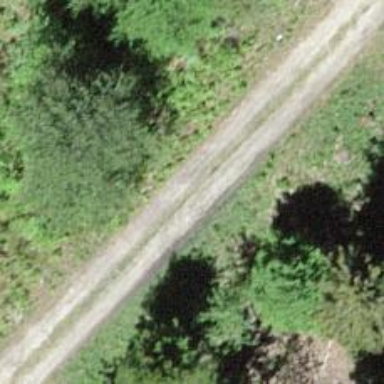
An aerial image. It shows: Gravel track with Grade 3 quality.